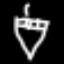
Label: diamond